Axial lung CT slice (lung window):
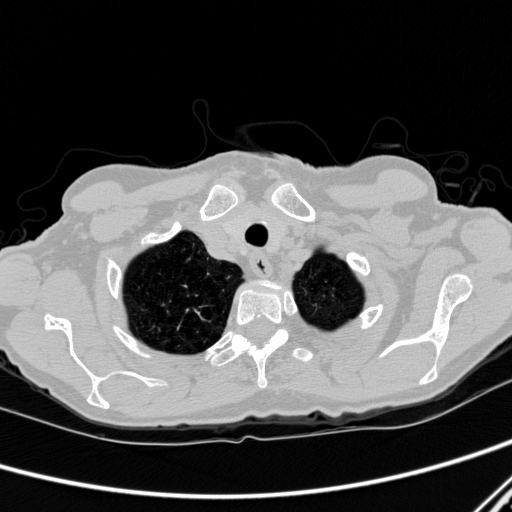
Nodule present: no